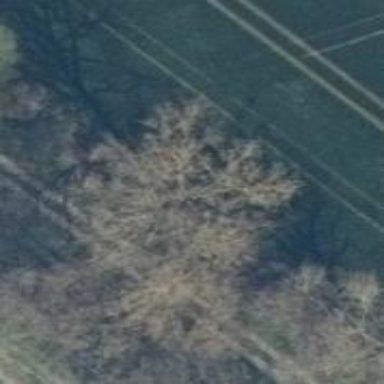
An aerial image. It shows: Row of trees in natural setting.